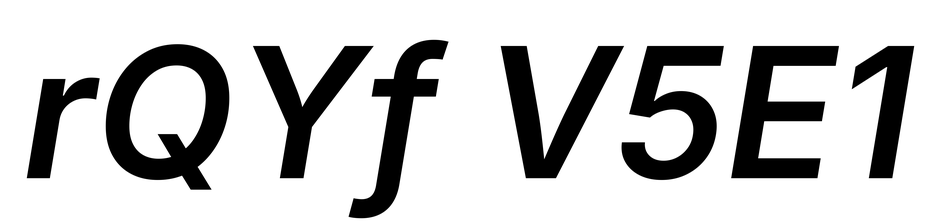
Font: Inter-Italic_SemiBold_Italic